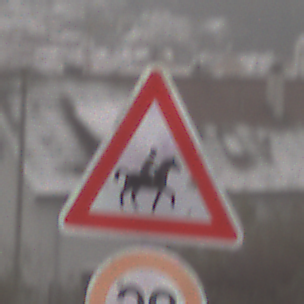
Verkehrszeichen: ReiterLinks
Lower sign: Geschwindigkeit20
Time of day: Midday
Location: Outdoor (Nature)
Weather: Overcast
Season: Winter
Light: Natural